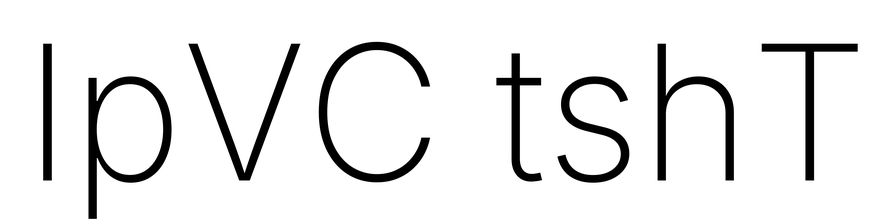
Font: Inter_ExtraLight